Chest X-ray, PA view. Patient: 46 years old, sex F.
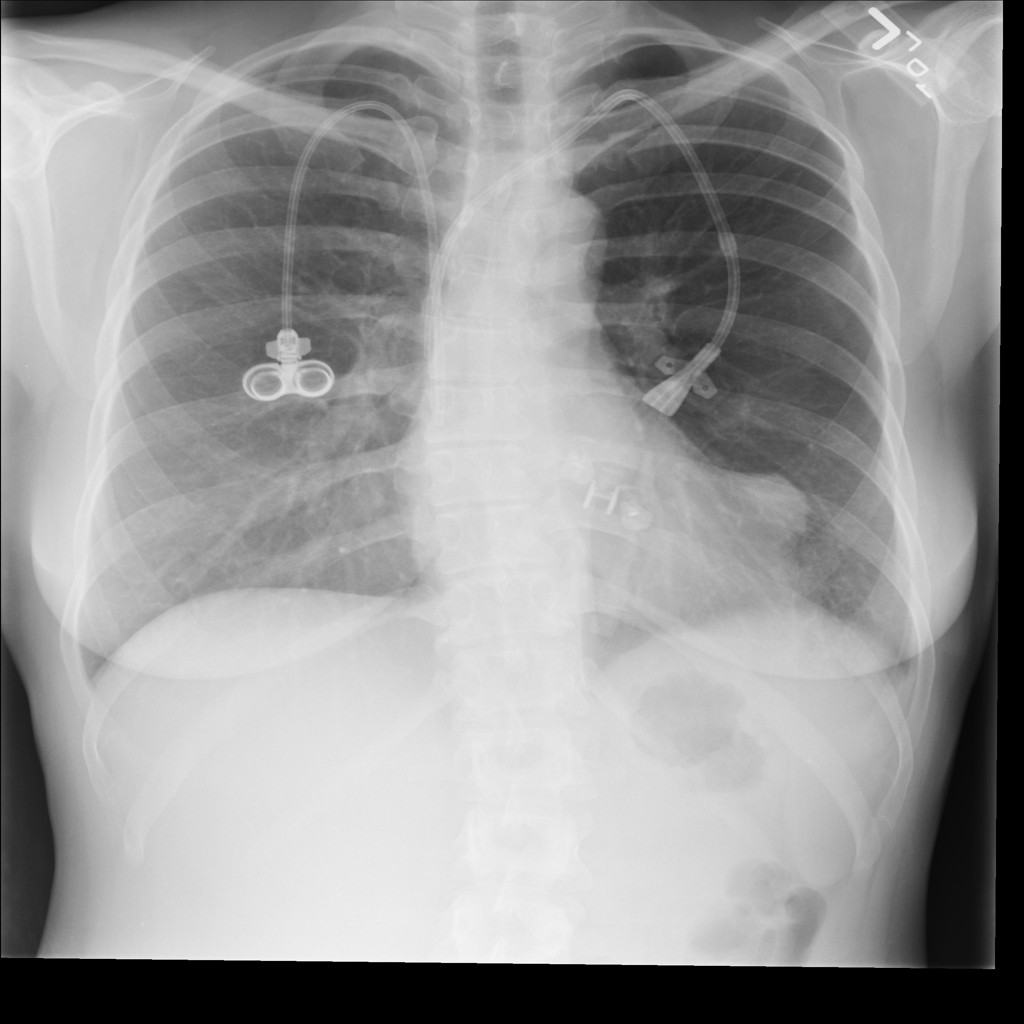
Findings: Mass